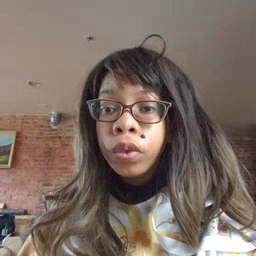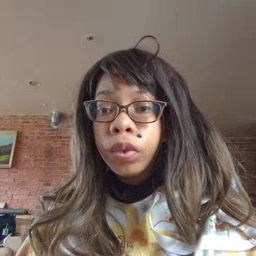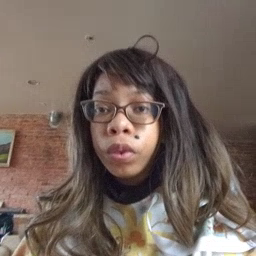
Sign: flower